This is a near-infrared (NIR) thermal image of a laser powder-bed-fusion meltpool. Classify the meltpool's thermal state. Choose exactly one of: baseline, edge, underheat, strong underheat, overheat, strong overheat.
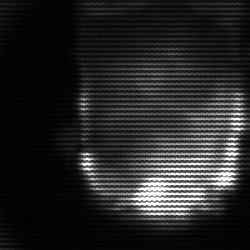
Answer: baseline